Interaction volume radius: 10 \u00c5
Interaction volume height: 50 \u00c5
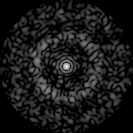
Disorder parameter: 0.8179